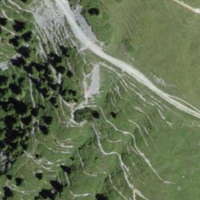
EUNIS habitat code: 26
Species observed at this site:
Dryas octopetala